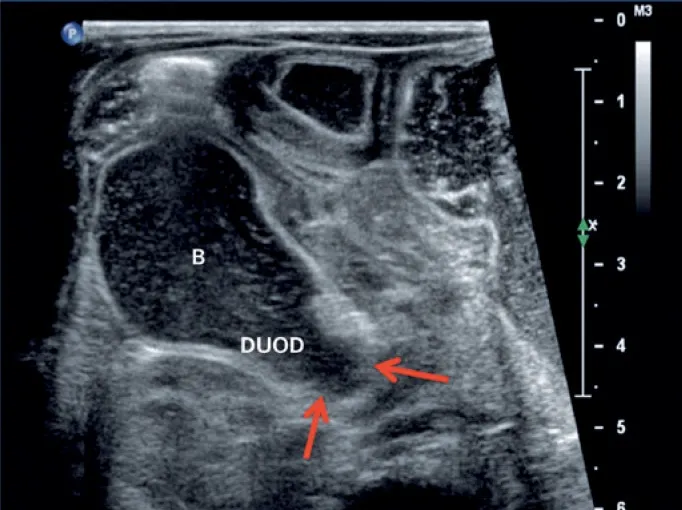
Ultrasonography with a high frequency linear transducer shows distension of the duodenal bulb, (B) with abrupt tapering in the second duodenal portion, corresponding to the local duodenal membrane.
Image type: radiology (ultrasound)